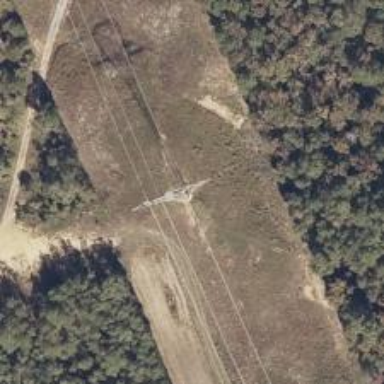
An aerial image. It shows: Power tower.